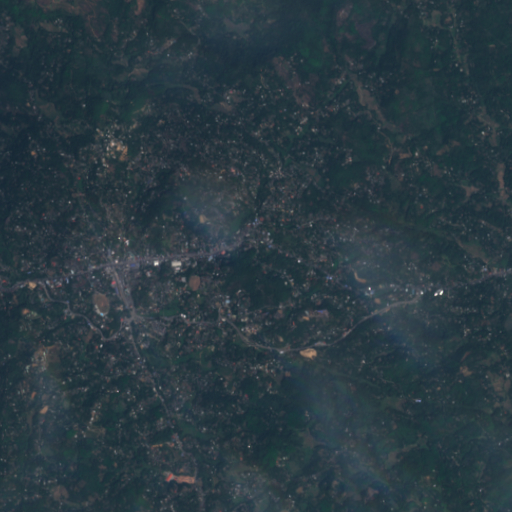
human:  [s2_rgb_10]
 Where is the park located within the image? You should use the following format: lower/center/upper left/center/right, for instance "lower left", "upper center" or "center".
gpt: The park is located in the center left of the image.
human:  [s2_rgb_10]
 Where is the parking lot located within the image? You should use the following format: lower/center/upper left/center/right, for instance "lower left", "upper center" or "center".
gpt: The parking lot is located in the center left of the image.
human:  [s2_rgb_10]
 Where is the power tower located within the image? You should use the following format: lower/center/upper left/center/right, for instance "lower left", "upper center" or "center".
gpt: There is no power tower in the image.